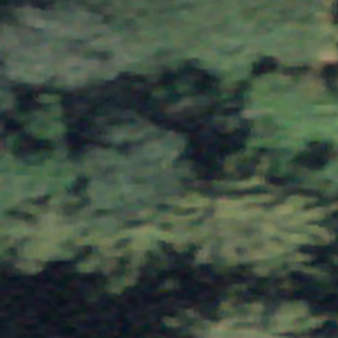
Label: other